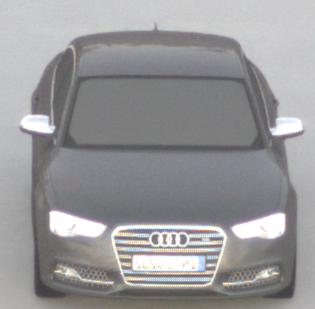
Make: Audi
Model: S5
Detailed model: F5
Model produced from: 2016
Model produced until: 2019
Doors: 2
Color: gray
Road condition: dry road
Daytime: sunrise or sunset
Contrast: low contrast